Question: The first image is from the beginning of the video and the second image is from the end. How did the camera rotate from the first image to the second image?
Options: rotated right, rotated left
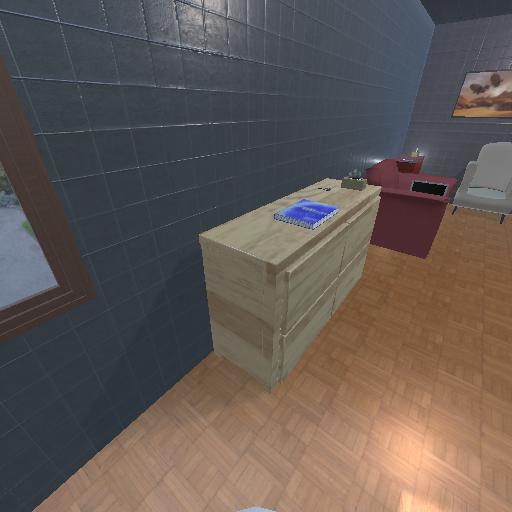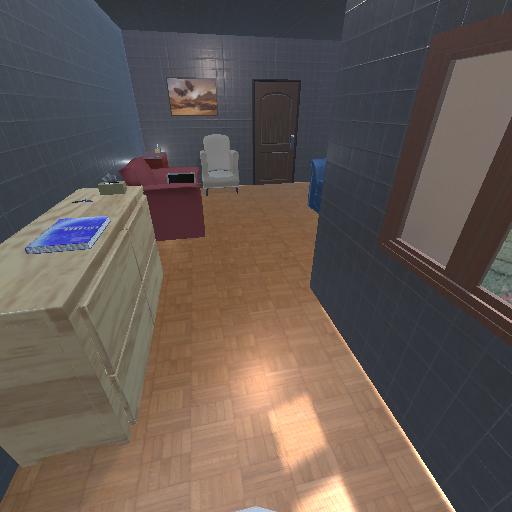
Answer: rotated right